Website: macys
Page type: billing-address
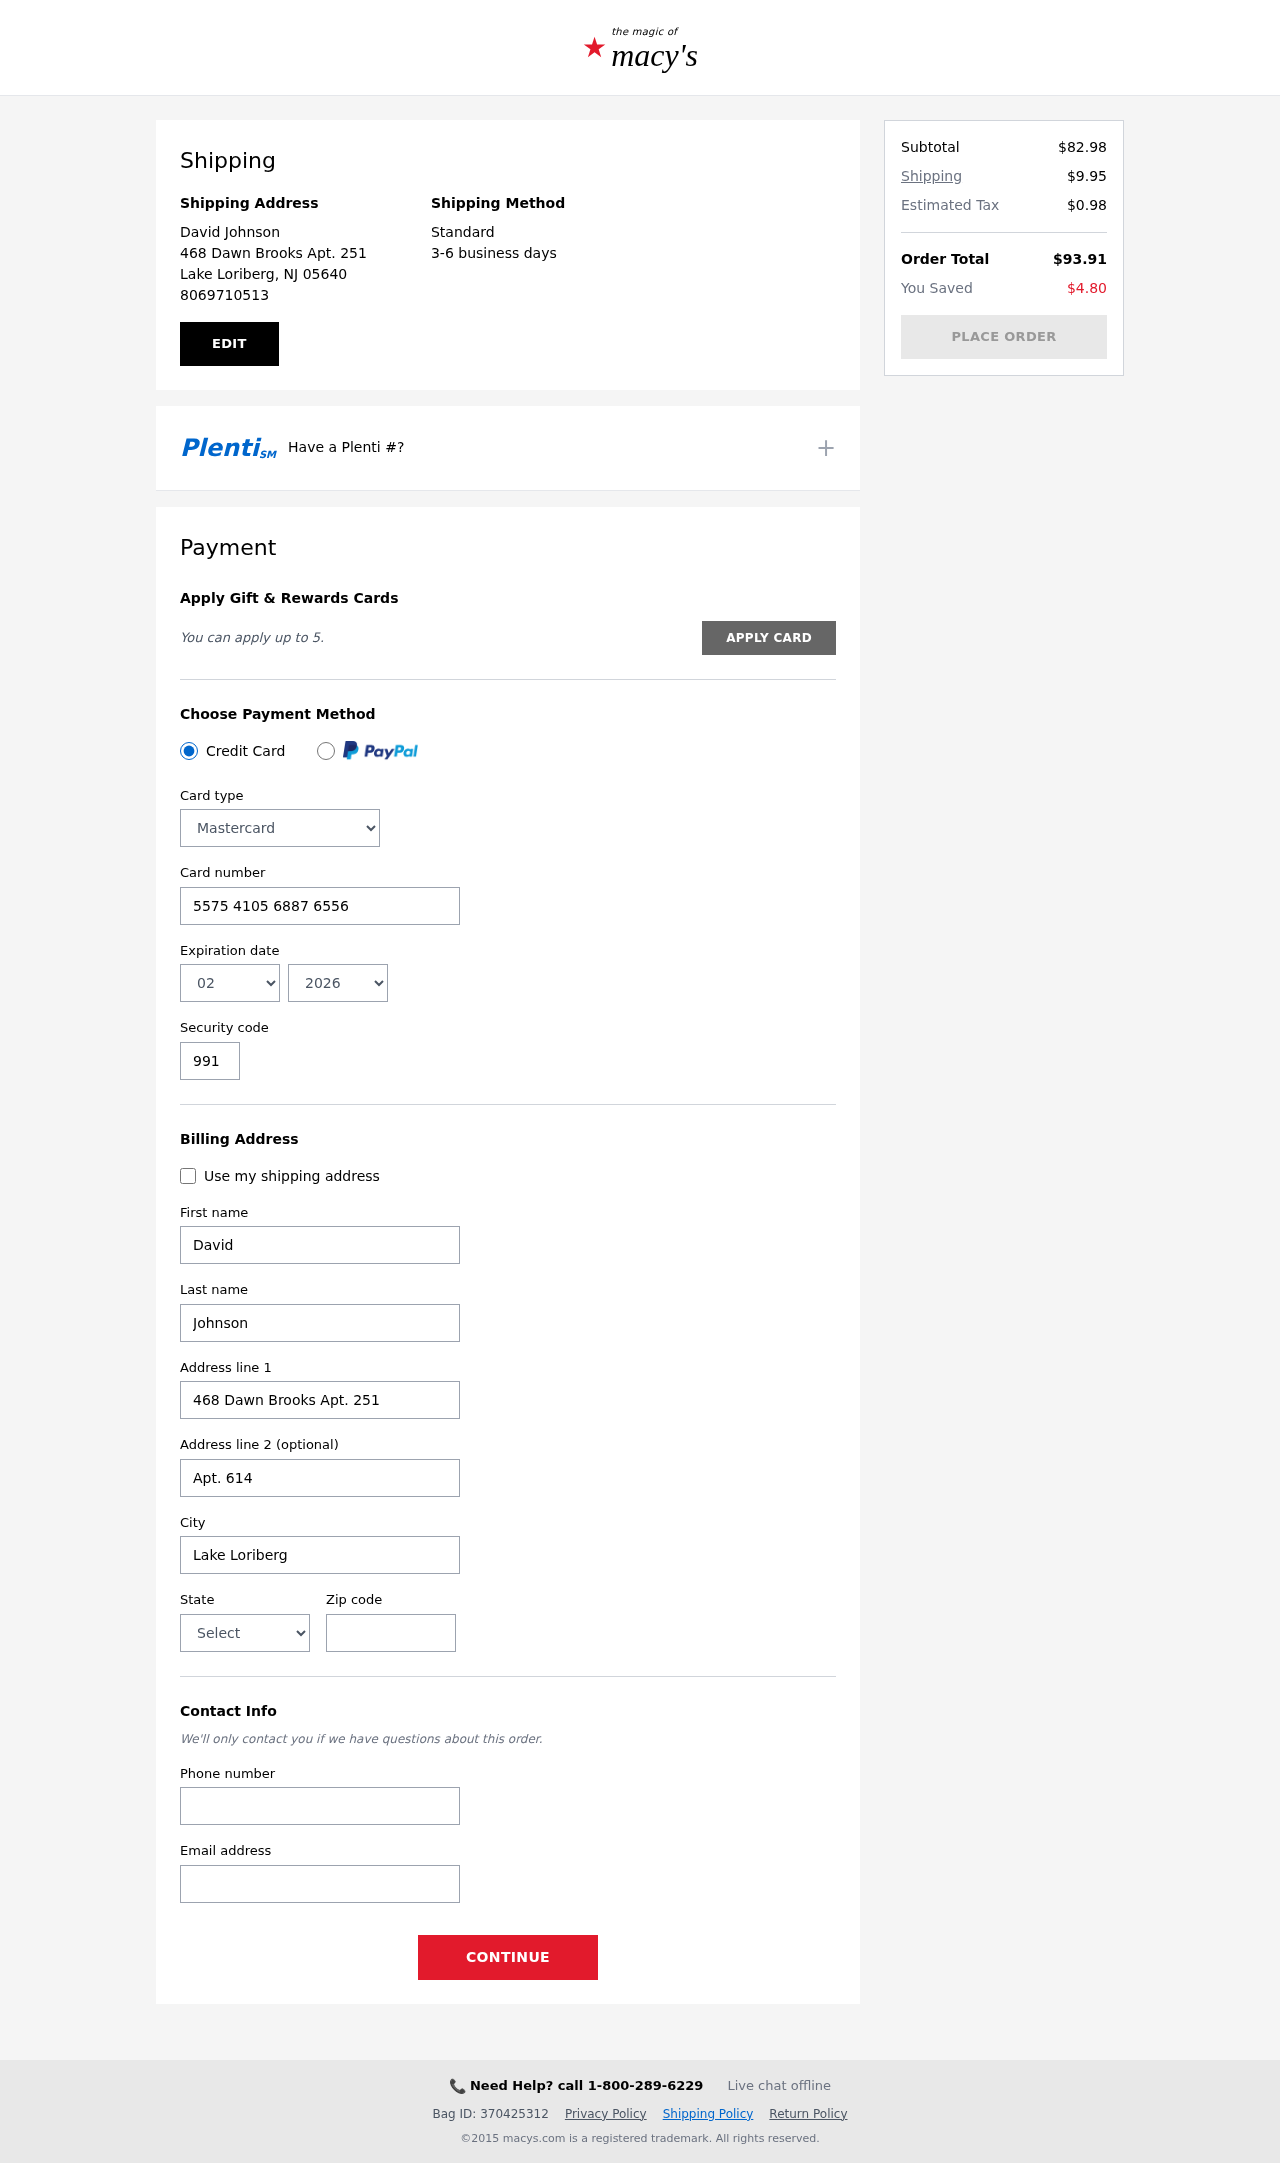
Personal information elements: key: PII_CARD_CVV
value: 991
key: PII_CARD_EXPIRY_MONTH
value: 02
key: PII_CARD_EXPIRY_YEAR
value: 26
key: PII_CARD_NUMBER
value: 5575 4105 6887 6556
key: PII_CARD_TYPE
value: Mastercard
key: PII_CITY
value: Lake Loriberg
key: PII_CITY_STATE_ZIP
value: Lake Loriberg, NJ 05640
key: PII_EMAIL
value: david.johnson@gmail.com
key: PII_FIRSTNAME
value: David
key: PII_FULLNAME
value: David Johnson
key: PII_LASTNAME
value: Johnson
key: PII_PHONE
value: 8069710513
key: PII_POSTCODE
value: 05640
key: PII_STATE
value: New Jersey
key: PII_STREET
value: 468 Dawn Brooks Apt. 251
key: PII_STREET2
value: Apt. 614
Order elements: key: ORDER_SUBTOTAL
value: $82.98
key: ORDER_SHIPPING_COST
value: $9.95
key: ORDER_TAX
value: $0.98
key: ORDER_TOTAL
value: $93.91
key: ORDER_SAVINGS
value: $4.80